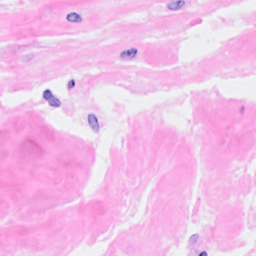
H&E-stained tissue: Breast